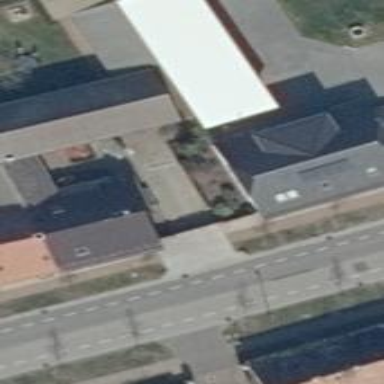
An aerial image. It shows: Simple and straightforward house.